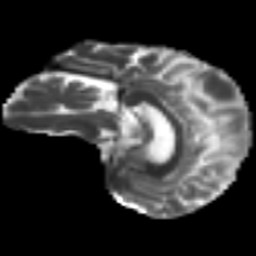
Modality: T2w
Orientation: sagittal
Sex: female
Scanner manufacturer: ge
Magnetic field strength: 3 T
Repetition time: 7 s
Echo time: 0.08 s